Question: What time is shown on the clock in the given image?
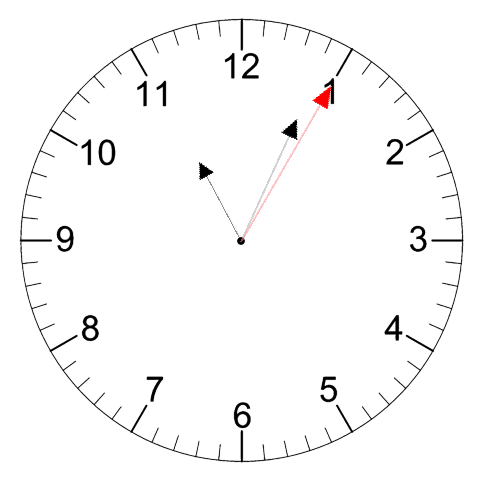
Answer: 11:04:05